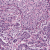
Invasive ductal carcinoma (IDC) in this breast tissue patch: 1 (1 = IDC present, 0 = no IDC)